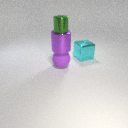
large purple rubber sphere below small green metal cylinder